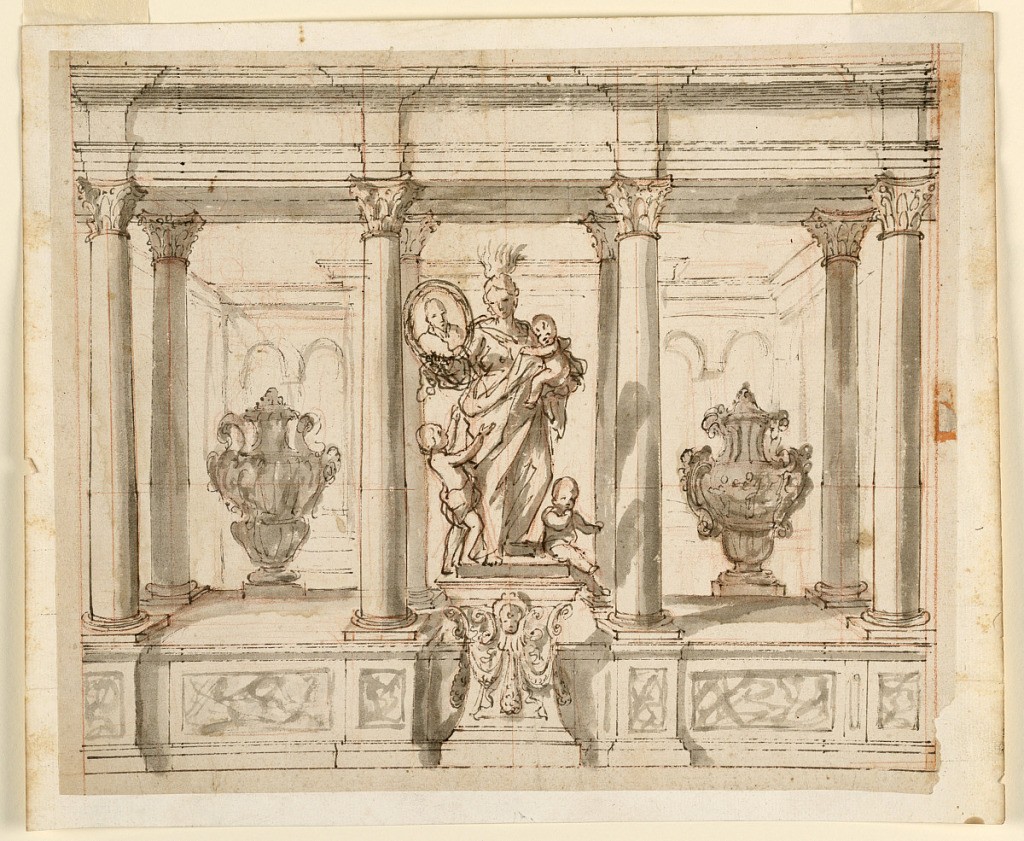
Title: Drawing
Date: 1675–1700
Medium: Red crayon, pen, ink, brush, grey water colors. Paper;
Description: Horizontal rectangle. Four pairs of Corinthian columns support an entablature, above a dado. Decorative vases stand in the lateral intercolumnia. In the central one stands upon a pedestal a statue of ''Love'' with a fire upon her head and with three children and carries in her right arm a framed oval bust portrait of a member of an order. A view in a square court is the background.